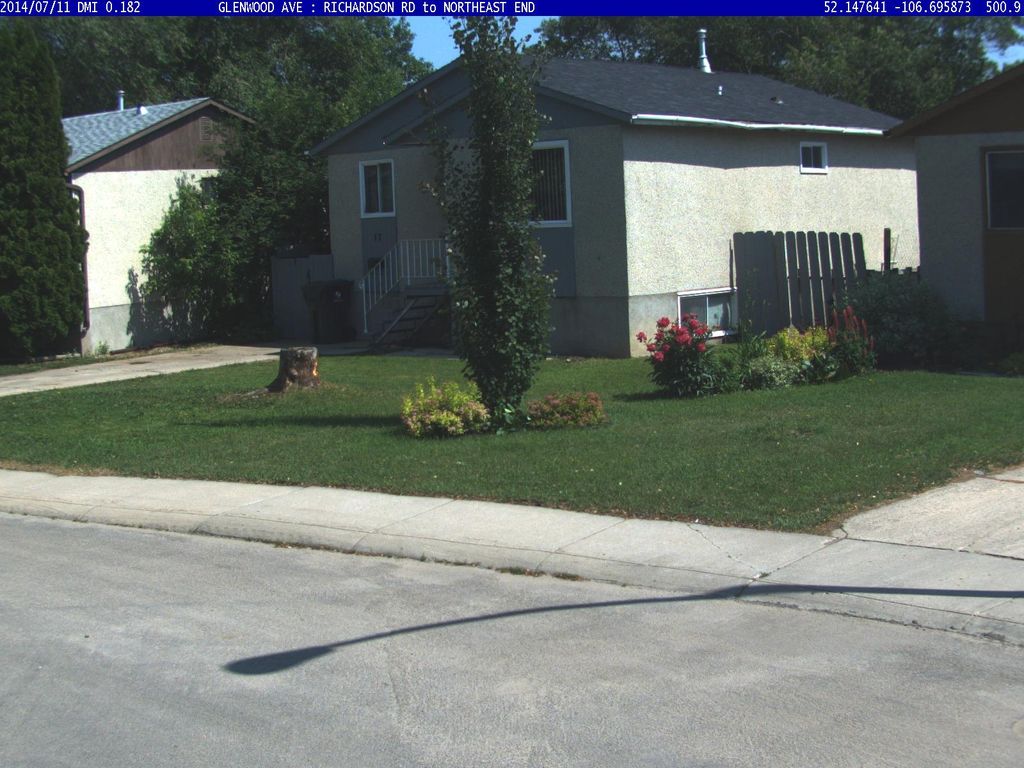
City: saskatoon